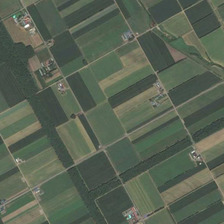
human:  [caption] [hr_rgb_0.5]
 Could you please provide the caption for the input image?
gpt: many pieces of farmlands and some sparse buildings are together .

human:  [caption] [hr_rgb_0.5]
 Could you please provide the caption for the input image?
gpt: many pieces of farmlands and some sparse buildings are together .

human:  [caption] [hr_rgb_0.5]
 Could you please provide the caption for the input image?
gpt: many pieces of farmlands and some sparse buildings are together .

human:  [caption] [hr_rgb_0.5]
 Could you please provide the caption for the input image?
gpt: many pieces of farmlands and some sparse buildings are together .

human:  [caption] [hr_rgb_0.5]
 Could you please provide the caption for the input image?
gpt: many pieces of farmlands and some sparse buildings are together .